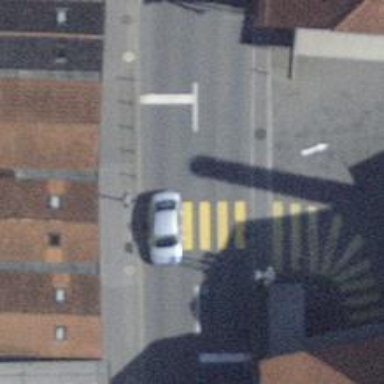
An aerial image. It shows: Marked crossing on the road.